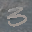
Label: 3